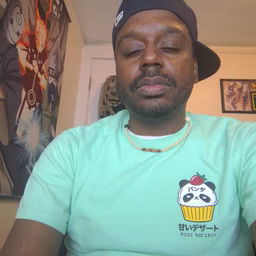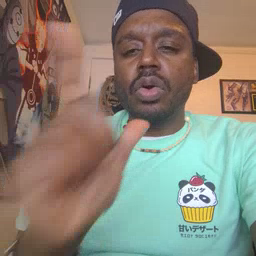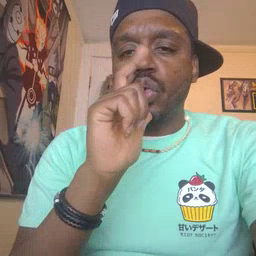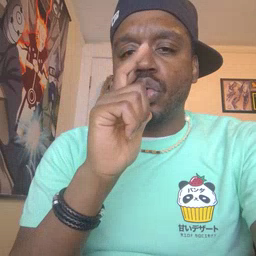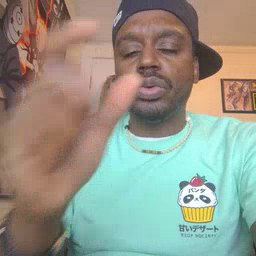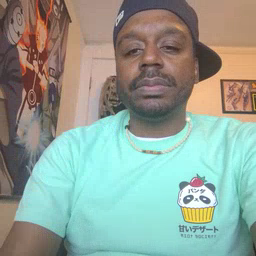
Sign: who